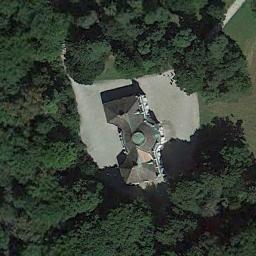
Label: palace